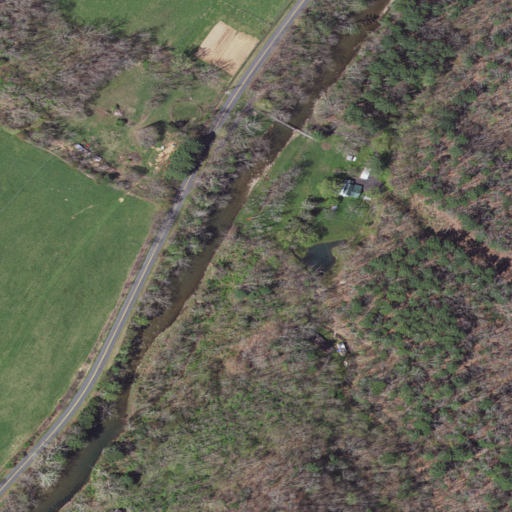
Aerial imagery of valley in Virginia named Sand Hollow containing mixed forest, deciduous forest, pasture, open development, evergreen forest, and low intensity development